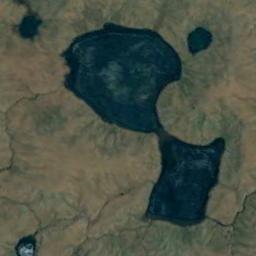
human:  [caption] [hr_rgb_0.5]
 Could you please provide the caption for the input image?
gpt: The lake in the middle is larger than the surrounding lake .

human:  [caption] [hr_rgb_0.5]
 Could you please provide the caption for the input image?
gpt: A big lake and some small lakes lie on a flat ground and the water is deep green .

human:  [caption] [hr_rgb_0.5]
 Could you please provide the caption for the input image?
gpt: The lake in the picture is slender .

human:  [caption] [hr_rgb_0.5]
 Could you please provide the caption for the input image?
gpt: An irregularly shaped blue lake is surrounded by a yellow-brown mountain with sparse green vegetation and some small lakes next to it .

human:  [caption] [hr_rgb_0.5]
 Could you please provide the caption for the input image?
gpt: There are brown bare land and some green plants around the lakes .